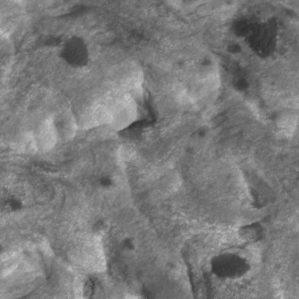
Label: non_frost